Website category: phone
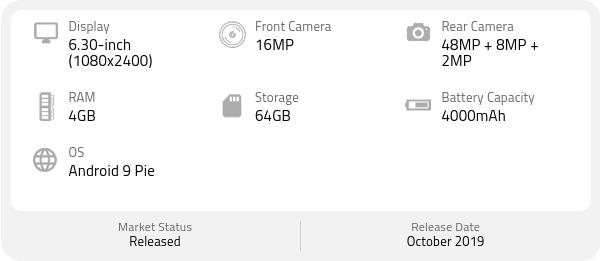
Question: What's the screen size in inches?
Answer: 6.30-inch

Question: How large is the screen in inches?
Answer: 6.30-inch

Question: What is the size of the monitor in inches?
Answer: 6.30-inch

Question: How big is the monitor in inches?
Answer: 6.30-inch

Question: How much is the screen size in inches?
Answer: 6.30-inch

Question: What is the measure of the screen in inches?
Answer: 6.30-inch

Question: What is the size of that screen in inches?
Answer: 6.30-inch

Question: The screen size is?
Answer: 6.30-inch

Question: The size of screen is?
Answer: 6.30-inch

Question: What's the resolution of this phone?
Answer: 1080x2400

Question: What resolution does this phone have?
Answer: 1080x2400

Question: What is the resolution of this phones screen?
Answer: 1080x2400

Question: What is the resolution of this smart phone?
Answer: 1080x2400

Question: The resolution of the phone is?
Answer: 1080x2400

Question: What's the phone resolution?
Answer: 1080x2400

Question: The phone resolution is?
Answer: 1080x2400

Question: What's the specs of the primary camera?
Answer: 48MP + 8MP + 2MP

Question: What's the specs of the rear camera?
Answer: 48MP + 8MP + 2MP

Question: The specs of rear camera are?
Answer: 48MP + 8MP + 2MP

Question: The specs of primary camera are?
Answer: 48MP + 8MP + 2MP

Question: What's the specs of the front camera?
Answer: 16MP

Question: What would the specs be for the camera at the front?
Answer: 16MP

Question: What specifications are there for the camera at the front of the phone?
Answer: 16MP

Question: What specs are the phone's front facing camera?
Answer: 16MP

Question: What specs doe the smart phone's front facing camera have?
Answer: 16MP

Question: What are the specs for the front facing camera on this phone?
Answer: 16MP

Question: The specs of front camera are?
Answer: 16MP

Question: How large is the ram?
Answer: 4GB

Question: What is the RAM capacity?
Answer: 4GB

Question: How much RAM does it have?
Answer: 4GB

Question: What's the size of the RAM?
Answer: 4GB

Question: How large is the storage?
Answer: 64GB

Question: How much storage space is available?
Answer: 64GB

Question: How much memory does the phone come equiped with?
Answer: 64GB

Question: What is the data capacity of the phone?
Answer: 64GB

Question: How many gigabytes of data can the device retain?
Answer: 64GB

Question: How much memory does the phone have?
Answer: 64GB

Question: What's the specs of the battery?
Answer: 4000mAh

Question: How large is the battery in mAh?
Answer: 4000mAh

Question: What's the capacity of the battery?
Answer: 4000mAh

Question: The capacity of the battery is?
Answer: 4000mAh

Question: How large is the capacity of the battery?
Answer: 4000mAh

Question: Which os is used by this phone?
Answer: Android 9 Pie

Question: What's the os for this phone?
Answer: Android 9 Pie

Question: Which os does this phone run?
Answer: Android 9 Pie

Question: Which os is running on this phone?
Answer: Android 9 Pie

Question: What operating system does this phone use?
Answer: Android 9 Pie

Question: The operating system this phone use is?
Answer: Android 9 Pie

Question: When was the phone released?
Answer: October 2019

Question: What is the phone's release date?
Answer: October 2019

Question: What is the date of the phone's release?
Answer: October 2019

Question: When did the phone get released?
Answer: October 2019

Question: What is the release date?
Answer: October 2019

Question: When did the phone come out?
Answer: October 2019

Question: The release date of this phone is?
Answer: October 2019